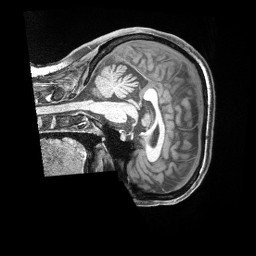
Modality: T1w
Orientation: sagittal
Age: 38
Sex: female
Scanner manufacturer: siemens
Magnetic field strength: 3 T
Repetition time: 2 s
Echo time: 0.00211 s